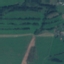
Land use / land cover class: Pasture